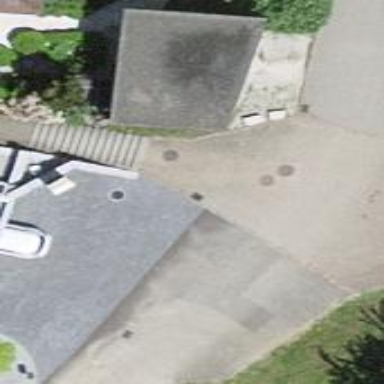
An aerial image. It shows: Set of steps on the road.